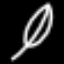
Label: leaf